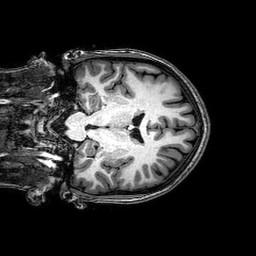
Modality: T1w
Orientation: coronal
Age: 20
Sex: female
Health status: healthy
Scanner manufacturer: philips
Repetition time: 0.008174 s
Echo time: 0.00375 s